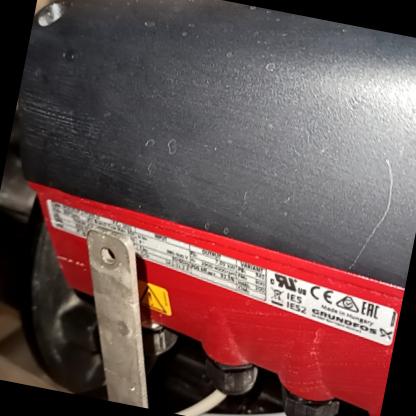
Klasa: tabliczka-znamionowa